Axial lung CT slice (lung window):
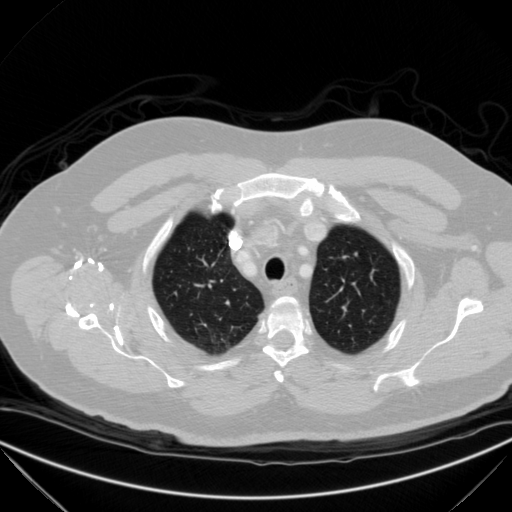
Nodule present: yes
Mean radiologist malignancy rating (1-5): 2.5